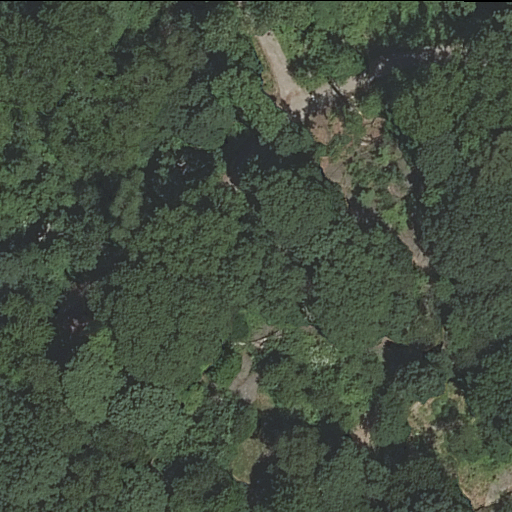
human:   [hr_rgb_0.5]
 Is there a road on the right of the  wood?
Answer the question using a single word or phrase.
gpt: no

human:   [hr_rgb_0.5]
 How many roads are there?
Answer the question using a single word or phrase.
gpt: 5

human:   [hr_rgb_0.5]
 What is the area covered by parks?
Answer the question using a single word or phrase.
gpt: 10633m2

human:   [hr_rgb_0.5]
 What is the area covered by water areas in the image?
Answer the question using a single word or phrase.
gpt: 0m2

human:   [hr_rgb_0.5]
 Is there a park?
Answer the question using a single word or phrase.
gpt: yes

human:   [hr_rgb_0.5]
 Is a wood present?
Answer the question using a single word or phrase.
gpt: yes

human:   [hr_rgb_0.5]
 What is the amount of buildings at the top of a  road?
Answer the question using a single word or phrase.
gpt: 0

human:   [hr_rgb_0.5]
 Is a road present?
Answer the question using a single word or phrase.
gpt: yes

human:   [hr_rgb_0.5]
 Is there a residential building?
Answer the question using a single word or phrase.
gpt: no

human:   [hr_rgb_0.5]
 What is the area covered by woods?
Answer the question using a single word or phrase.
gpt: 7301m2

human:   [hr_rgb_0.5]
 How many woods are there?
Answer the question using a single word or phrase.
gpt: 1

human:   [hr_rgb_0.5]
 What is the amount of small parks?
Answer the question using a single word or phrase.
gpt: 0

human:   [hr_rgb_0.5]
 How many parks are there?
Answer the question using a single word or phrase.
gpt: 1

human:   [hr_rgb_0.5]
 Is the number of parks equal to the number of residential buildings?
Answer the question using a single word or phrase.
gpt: no

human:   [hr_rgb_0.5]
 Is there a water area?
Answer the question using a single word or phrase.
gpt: no

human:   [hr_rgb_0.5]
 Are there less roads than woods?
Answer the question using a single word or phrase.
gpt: no

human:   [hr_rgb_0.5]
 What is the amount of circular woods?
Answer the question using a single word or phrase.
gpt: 0

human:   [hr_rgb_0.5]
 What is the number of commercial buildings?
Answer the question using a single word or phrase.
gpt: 0

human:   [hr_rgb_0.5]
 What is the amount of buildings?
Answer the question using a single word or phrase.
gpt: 0

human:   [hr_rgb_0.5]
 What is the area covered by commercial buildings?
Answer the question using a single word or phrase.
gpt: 0m2

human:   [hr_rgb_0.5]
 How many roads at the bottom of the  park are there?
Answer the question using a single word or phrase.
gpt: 0

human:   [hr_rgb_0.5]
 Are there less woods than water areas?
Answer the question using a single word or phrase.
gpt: no

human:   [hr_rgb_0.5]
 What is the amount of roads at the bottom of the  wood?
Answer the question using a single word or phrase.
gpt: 0

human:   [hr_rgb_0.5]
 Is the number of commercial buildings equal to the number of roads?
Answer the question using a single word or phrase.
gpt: no

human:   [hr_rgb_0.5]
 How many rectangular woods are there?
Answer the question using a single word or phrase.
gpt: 0

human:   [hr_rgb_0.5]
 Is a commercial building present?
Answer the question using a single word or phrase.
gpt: no

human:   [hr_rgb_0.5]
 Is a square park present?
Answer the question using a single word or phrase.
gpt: no

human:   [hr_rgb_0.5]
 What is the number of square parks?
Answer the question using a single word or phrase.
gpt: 0

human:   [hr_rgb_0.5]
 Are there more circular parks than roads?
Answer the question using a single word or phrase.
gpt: no

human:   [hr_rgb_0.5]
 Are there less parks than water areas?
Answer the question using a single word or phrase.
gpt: no

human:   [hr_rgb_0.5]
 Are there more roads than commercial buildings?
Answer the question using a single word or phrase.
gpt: yes

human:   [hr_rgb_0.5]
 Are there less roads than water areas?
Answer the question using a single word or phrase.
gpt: no

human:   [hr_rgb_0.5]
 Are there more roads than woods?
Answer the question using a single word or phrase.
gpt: yes

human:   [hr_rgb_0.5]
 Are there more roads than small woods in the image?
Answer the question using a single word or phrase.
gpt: yes

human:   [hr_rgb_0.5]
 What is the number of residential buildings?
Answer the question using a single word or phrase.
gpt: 0

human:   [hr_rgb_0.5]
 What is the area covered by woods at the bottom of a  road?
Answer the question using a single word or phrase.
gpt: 7301m2

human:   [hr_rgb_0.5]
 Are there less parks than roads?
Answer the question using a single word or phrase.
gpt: yes

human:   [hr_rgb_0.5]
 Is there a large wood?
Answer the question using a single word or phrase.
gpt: yes

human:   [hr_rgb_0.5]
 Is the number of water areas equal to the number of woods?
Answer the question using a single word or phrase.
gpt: no

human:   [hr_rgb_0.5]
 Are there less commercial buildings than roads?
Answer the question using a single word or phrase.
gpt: yes

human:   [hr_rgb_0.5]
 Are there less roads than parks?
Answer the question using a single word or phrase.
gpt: no

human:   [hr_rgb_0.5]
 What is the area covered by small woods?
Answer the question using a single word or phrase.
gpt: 0m2

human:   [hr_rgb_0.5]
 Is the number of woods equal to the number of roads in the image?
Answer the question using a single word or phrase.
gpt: no

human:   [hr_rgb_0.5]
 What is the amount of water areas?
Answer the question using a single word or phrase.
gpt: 0

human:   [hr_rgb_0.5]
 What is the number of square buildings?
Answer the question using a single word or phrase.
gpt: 0

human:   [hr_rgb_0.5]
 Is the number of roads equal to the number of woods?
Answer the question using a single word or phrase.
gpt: no

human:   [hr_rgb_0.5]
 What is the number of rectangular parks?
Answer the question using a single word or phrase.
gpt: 1

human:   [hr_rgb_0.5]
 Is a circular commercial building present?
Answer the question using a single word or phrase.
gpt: no

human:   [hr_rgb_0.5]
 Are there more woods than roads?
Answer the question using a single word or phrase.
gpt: no

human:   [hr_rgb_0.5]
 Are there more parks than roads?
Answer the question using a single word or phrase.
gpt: no

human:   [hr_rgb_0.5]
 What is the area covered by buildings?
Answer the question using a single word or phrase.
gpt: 0m2

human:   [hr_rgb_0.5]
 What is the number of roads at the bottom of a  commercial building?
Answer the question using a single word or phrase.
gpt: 0

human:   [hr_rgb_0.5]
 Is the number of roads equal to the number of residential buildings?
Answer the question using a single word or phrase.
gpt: no

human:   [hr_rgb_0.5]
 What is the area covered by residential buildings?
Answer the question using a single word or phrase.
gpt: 0m2

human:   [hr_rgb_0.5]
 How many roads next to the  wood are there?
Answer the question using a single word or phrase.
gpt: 5

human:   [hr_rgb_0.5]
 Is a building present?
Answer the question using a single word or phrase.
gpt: no

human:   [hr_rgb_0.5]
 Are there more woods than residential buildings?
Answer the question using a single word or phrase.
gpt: yes

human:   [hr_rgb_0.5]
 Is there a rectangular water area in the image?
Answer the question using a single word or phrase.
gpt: no

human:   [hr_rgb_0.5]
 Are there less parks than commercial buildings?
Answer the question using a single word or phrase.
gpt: no

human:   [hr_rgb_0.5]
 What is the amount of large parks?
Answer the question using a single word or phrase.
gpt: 1

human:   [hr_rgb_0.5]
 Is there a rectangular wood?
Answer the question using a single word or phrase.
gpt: no

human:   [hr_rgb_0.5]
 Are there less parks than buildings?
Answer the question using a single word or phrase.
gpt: no

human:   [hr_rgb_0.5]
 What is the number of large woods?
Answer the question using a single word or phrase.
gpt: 1

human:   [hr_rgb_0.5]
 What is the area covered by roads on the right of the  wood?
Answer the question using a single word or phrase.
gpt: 0m2